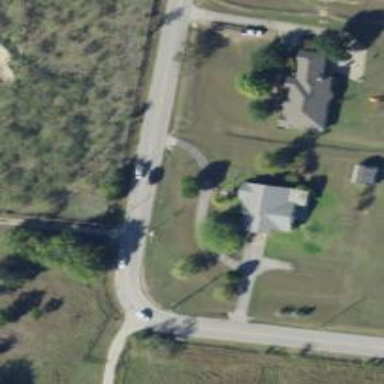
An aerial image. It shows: Driveway.